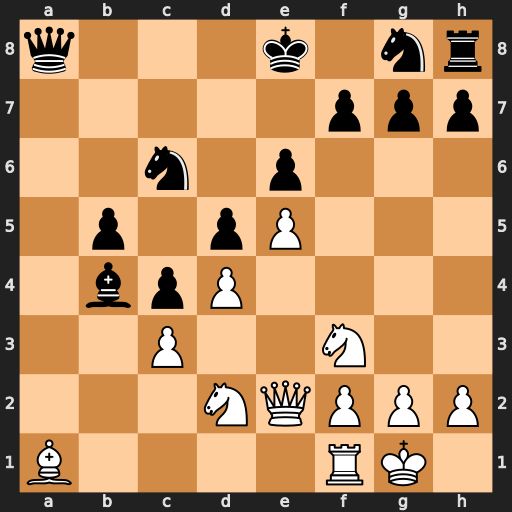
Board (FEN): q3k1nr/5ppp/2n1p3/1p1pP3/1bpP4/2P2N2/3NQPPP/B4RK1
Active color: w
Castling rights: k
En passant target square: -
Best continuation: cxb4